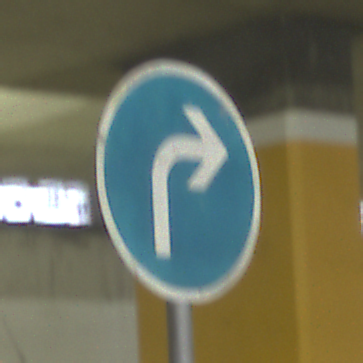
Verkehrszeichen: VorgeschriebeneFahrtrichtungRechts
Umgebung: Indoor, Special
Tageszeit: NotSpecified
Wetter: NotSpecified
Licht: Artificial
Jahreszeit: NotSpecified
Kontrast: HighContrast